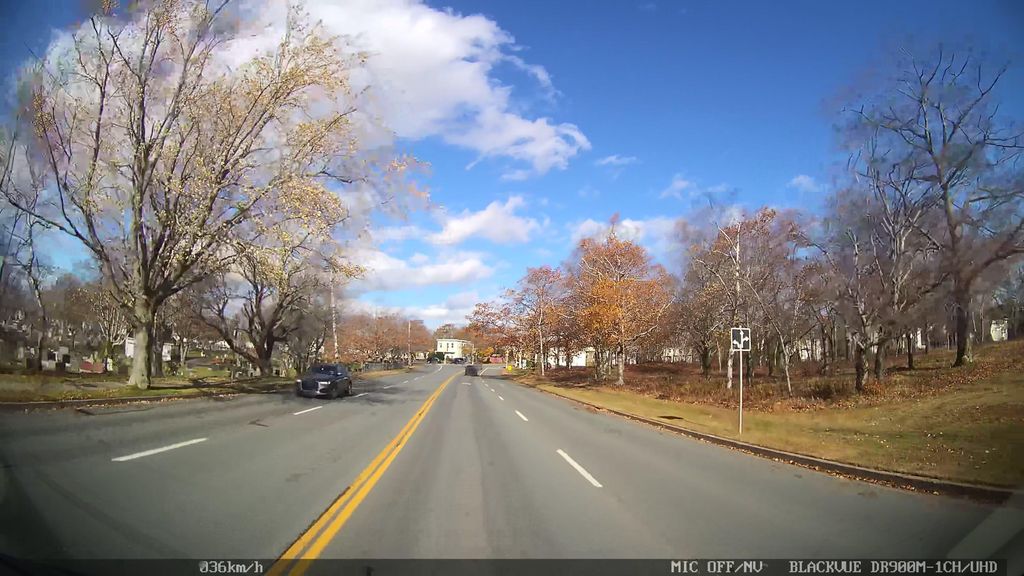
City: halifax